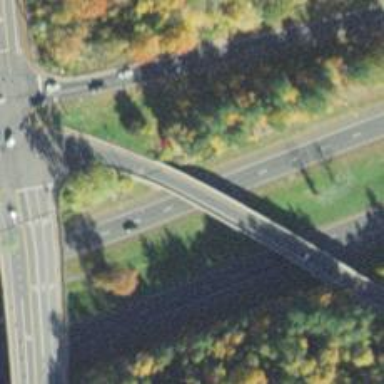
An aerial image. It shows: Motorway link bridge.